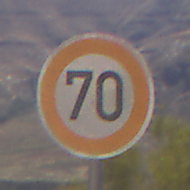
Verkehrszeichen: Geschwindigkeit70
Umgebung: Outdoor, Nature
Tageszeit: Midday
Wetter: Clear
Licht: Natural
Jahreszeit: NotSpecified
Kontrast: HighContrast